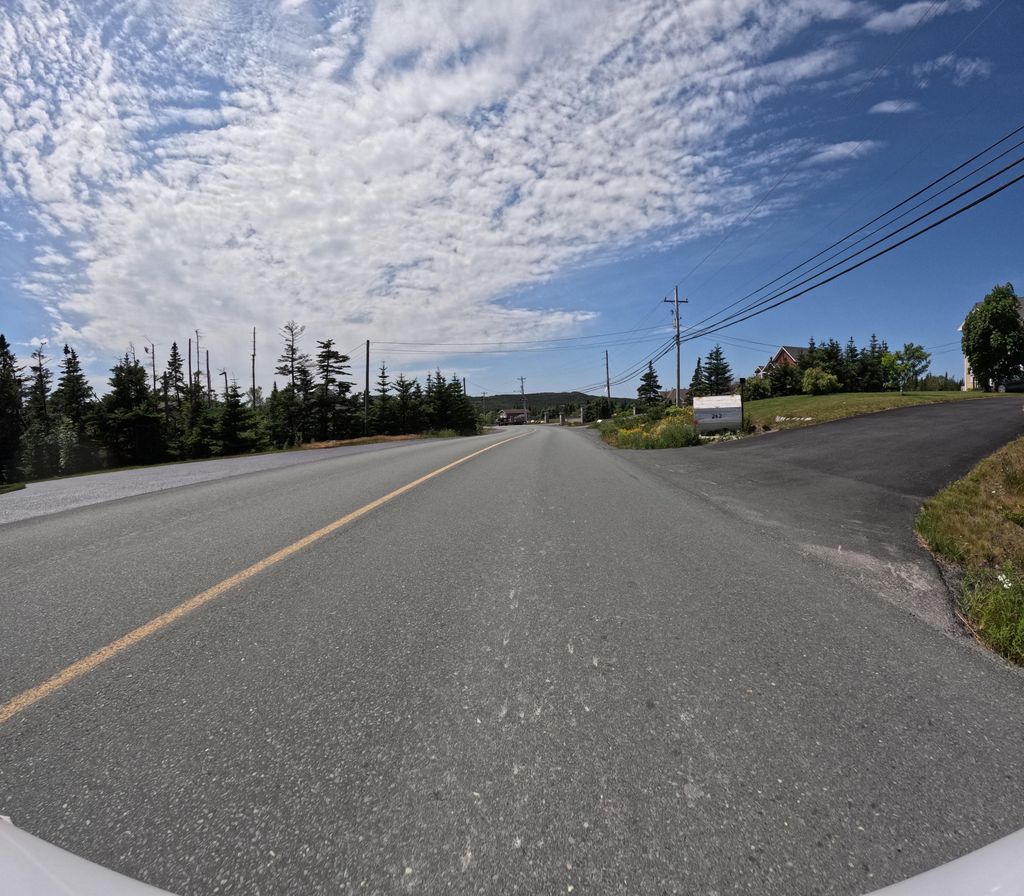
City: st_johns